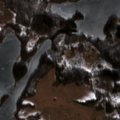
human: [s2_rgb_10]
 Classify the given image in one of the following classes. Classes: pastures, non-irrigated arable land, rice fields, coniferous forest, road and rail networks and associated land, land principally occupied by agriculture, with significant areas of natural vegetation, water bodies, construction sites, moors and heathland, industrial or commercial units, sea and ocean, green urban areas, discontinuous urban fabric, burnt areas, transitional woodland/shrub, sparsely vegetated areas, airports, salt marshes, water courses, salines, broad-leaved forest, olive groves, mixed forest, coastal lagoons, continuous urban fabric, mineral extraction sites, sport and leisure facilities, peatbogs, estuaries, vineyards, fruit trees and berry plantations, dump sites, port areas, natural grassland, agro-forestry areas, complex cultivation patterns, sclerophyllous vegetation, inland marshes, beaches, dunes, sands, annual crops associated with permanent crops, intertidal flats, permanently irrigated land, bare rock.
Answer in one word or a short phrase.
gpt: pastures, land principally occupied by agriculture, with significant areas of natural vegetation, broad-leaved forest, water bodies